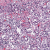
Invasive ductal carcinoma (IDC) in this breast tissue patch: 1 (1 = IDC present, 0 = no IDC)